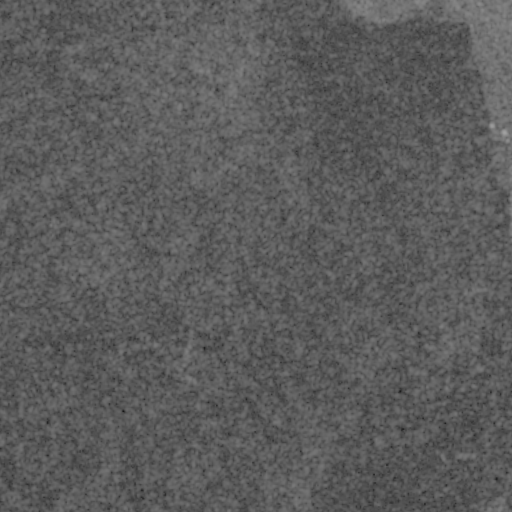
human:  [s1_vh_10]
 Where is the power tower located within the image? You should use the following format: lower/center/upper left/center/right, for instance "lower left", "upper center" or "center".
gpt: The power tower is located in the upper of the image.
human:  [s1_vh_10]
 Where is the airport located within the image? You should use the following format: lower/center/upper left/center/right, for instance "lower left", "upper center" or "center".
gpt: There is no airport in the image.

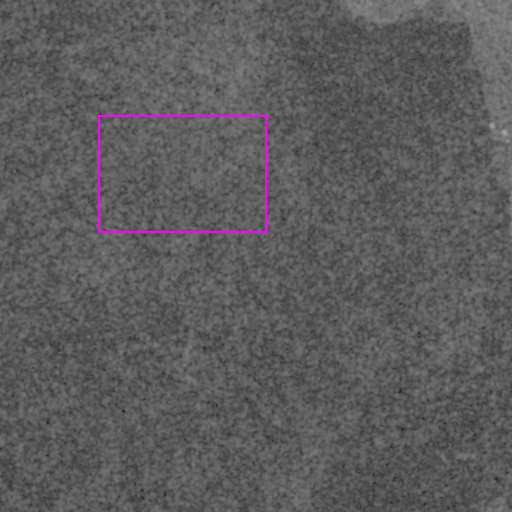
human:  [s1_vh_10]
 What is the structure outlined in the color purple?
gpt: There is no purple outline.
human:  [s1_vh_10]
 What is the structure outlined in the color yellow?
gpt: There is no structure outlined in yellow.